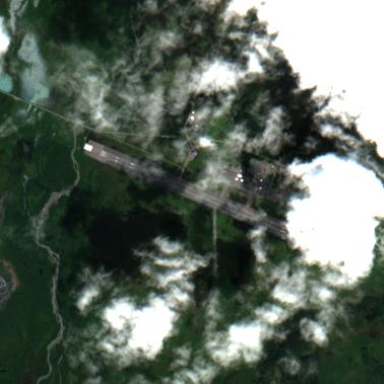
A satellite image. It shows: Asphalt runway at the airport area.